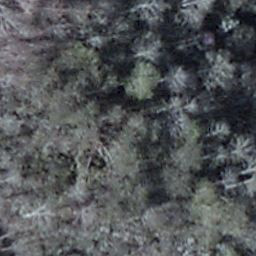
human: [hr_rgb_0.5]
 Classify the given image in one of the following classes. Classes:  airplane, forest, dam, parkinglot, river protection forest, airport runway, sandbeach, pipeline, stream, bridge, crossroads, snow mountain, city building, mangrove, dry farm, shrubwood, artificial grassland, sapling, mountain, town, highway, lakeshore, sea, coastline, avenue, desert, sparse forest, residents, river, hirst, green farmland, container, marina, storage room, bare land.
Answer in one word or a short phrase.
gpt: shrubwood